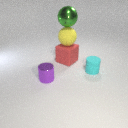
large red rubber cube behind small cyan rubber cylinder